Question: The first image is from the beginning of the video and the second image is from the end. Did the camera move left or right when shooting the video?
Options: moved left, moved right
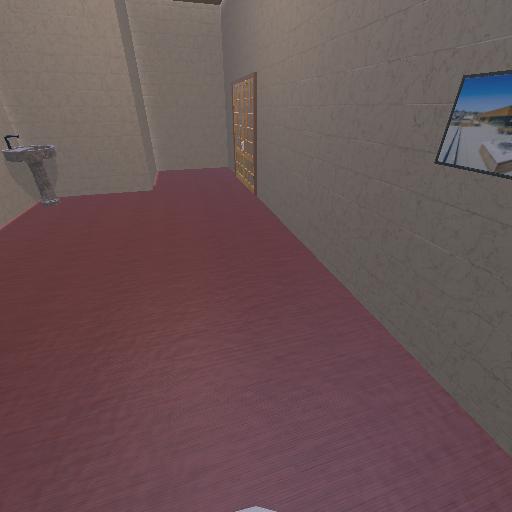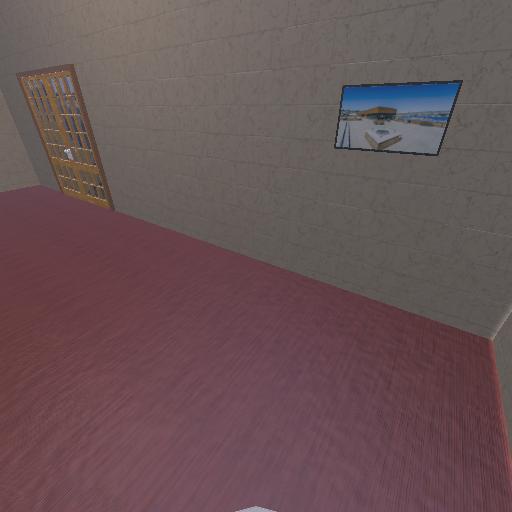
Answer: moved left